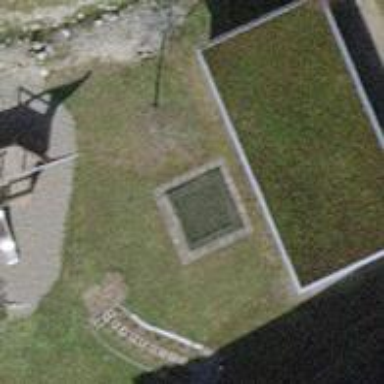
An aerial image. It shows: Sandpit at the playground.